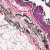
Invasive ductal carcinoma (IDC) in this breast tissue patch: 0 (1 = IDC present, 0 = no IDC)